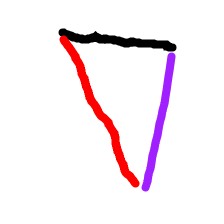
Shape: triangle